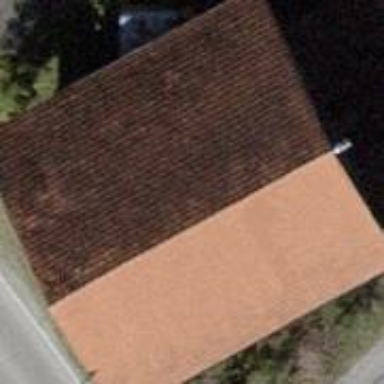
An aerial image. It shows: Building with gabled roof.